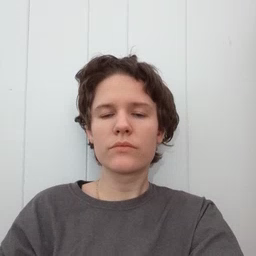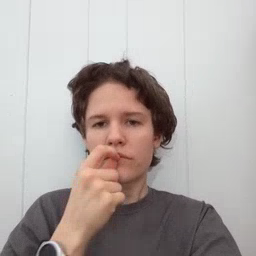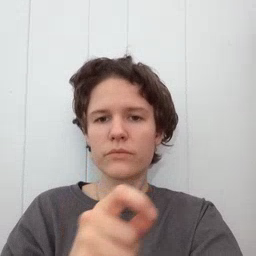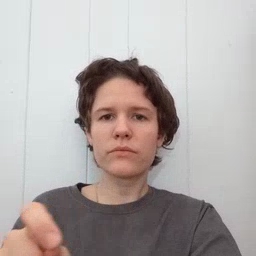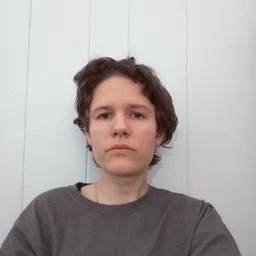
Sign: pencil